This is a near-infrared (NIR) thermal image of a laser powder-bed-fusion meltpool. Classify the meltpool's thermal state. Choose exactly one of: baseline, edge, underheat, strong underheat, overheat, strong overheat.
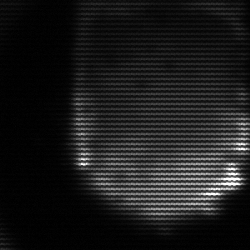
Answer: strong underheat